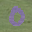
Label: 0